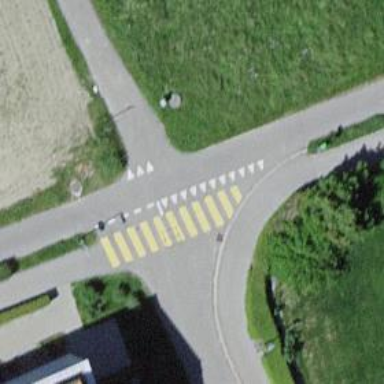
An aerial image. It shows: Marked crossing with zebra stripes on the road.